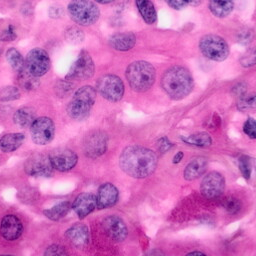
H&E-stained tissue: Pancreatic